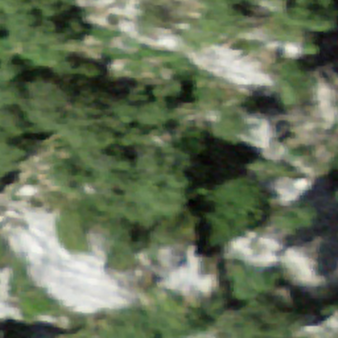
Label: bouldering_area